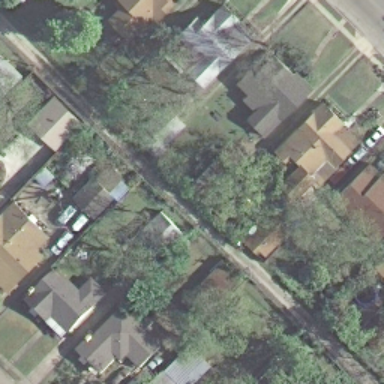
It is a medium residential area with a road goes through this area .